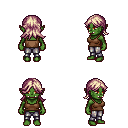
a pixel art fantasy rpg character, female body template, orc, green skin, brown pirate shirt, metal pants, white blonde loose hair, four views (front, back, left, right), 2x2 character sprite sheet, small pixel art, hard edges, no anti-aliasing